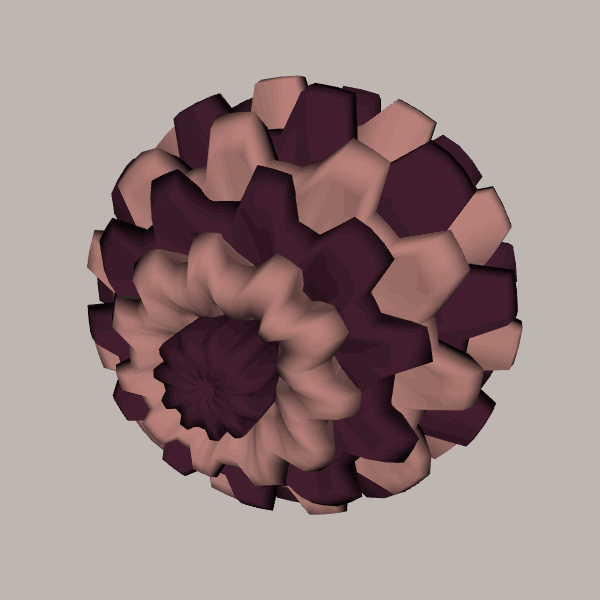
Background: light